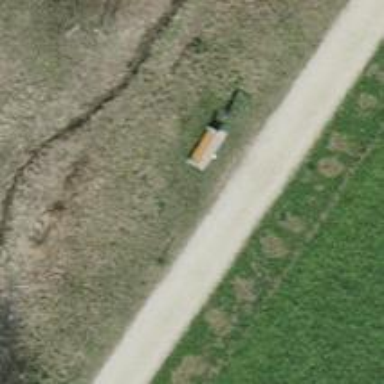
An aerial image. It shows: Brown bench in the vicinity.